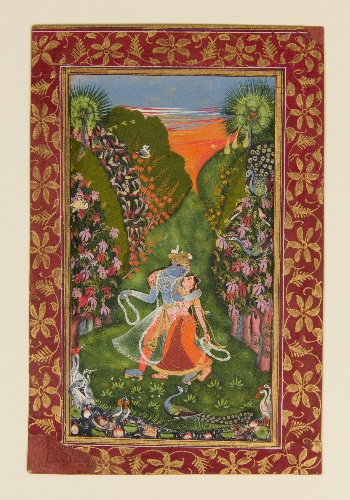
Artist: The Kota Master
Artist bio: Indian, active early 18th century
Date: ca. 1720 (recto); ca. 1750–75 (verso)
Object type: Painting
Classification: Paintings
Medium: Ink, opaque watercolor, and gold on paper
Culture: India (Rajasthan, Kota)
Dimensions: recto: 7 1/2 x 4 3/8 in. (19.1 x 11.1 cm)
verso: 9 x 5 7/8 in. (22.9 x 14.9 cm)
Department: Asian Art
Credit line: Cynthia Hazen Polsky and Leon B. Polsky Fund, 2003
Accession year: 2003
Repository: Metropolitan Museum of Art, New York, NY
Tags: Radha|Peacocks|Birds|Women|Krishna|Couples